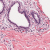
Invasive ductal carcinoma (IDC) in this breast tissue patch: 0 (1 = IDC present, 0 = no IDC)